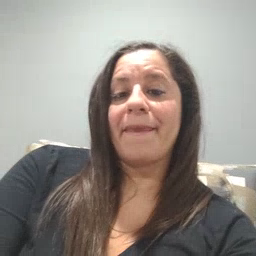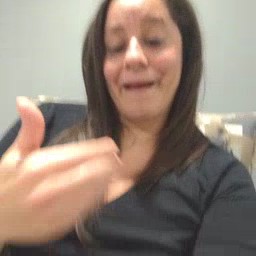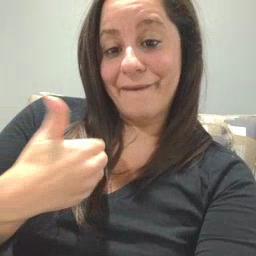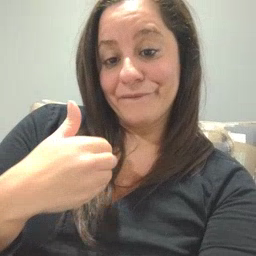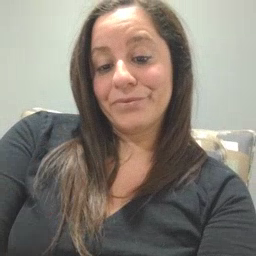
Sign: have